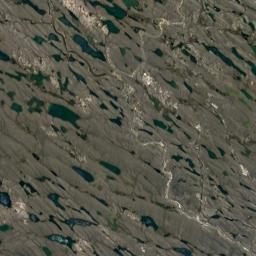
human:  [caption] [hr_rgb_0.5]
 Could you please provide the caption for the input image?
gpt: There is a large area of ​​dense brown bare land in a lake in a wetland .

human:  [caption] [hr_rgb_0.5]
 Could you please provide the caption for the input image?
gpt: The wetland consists of bare land and water .

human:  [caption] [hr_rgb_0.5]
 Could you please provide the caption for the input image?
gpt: About a third of this wetland is green .

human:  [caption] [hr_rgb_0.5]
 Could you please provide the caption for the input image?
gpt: Many waters of different sizes and shapes are surrounded by wetlands .

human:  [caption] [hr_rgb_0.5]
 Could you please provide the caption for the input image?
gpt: There are much bare land and some water areas on the wetland .